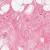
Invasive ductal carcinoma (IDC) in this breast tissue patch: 0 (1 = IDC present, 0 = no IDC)